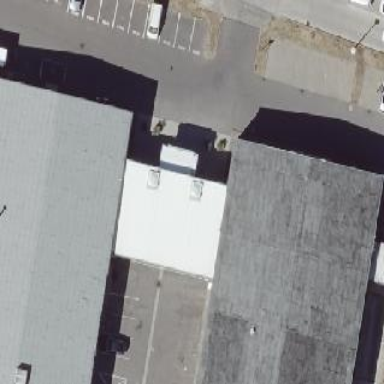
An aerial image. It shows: Flat roof retail building.